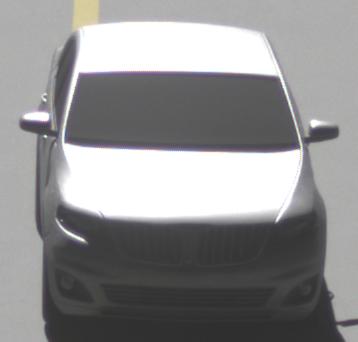
Make: Lincoln
Model: MKS
Detailed model: -
Model produced from: 2008
Model produced until: 2011
Doors: 4
Color: white
Road condition: dry road
Daytime: midday
Contrast: high contrast